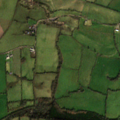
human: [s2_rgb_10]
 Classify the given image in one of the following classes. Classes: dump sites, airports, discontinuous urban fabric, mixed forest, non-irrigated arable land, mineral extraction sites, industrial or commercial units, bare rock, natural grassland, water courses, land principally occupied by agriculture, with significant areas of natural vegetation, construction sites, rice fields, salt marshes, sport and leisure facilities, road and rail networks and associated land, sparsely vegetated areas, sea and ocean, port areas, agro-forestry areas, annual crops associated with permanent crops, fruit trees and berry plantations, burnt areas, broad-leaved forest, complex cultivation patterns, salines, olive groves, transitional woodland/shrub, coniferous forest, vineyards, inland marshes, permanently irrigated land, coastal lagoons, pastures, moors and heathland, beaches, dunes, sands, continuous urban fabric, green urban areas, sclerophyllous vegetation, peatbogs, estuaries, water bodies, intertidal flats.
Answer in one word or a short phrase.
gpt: non-irrigated arable land, pastures, land principally occupied by agriculture, with significant areas of natural vegetation